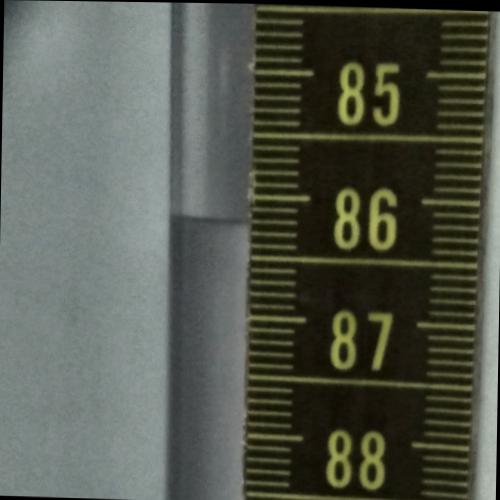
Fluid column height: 86.2 cm